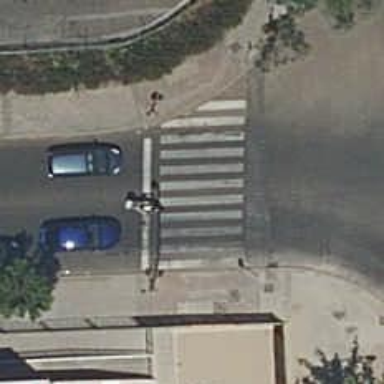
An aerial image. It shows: Traffic signals at road crossing.